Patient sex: M
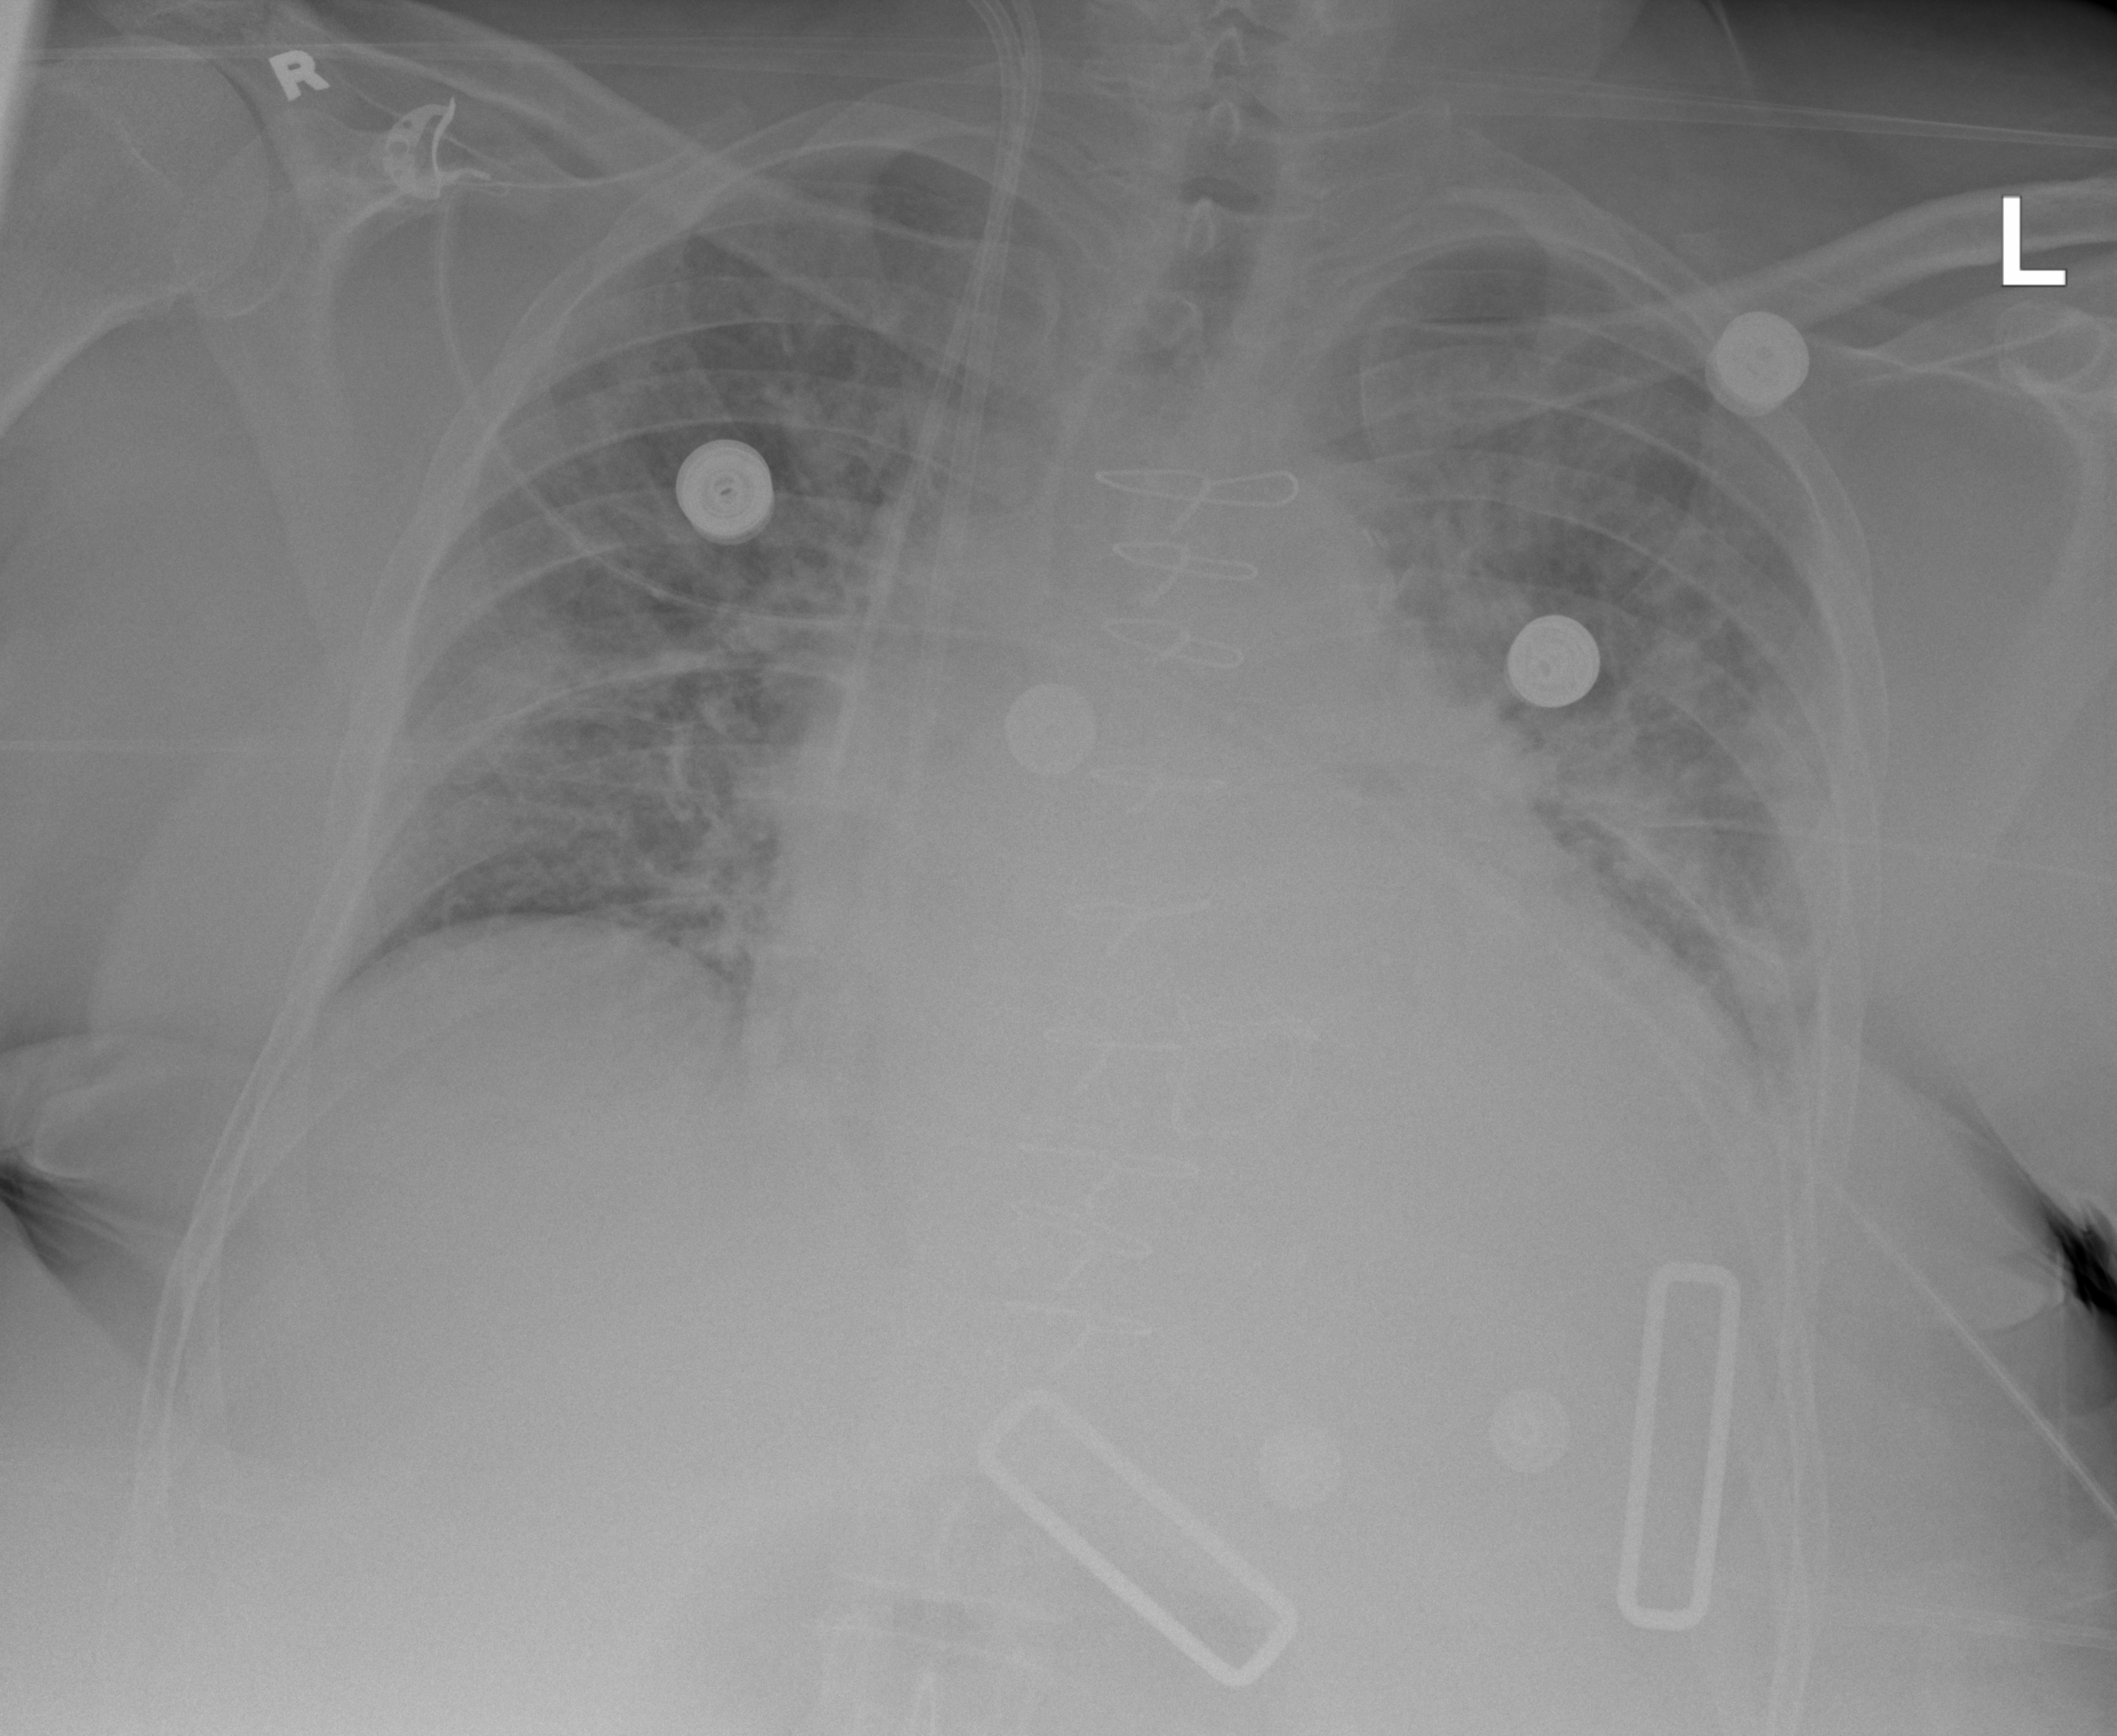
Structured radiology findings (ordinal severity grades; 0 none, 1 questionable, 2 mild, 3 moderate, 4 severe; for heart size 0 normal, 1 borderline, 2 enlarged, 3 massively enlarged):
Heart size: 2
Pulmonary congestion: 3
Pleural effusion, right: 0
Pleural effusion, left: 2
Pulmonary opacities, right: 2
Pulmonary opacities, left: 2
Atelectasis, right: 0
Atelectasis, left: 2